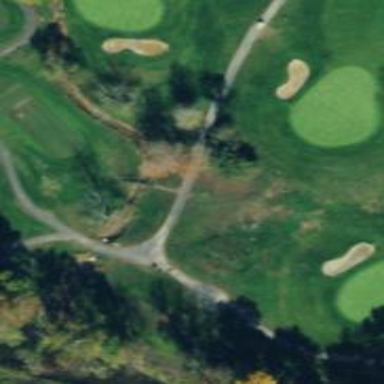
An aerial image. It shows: Golf cartpath that is also road path.